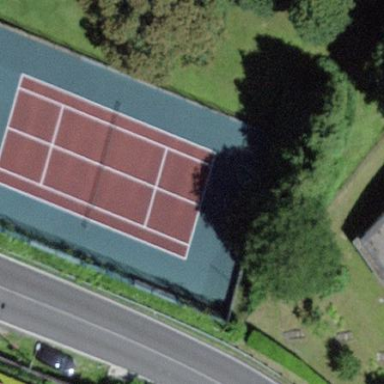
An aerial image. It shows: Tennis court on the leisure land pitch.